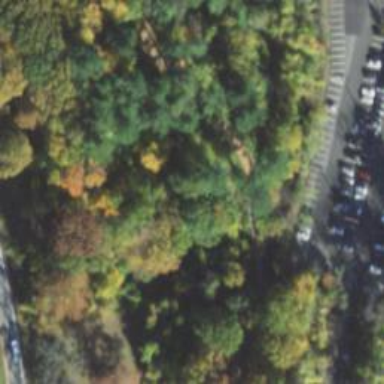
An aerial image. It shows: Path on bridge.